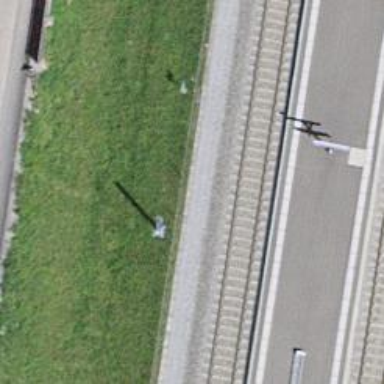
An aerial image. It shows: Stop position for public transport at railway stop.